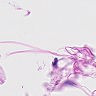
Metastatic tissue present: no